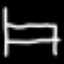
Label: bed